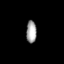
Tissue: lung
Cell type: Endothelial cells
Senescence score: 0.6026
Nuclear area (px): 222
Mean DAPI intensity: 163.842